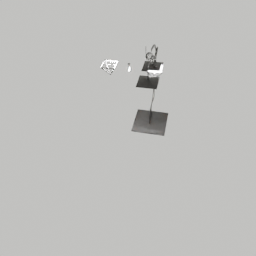
Label: lighting